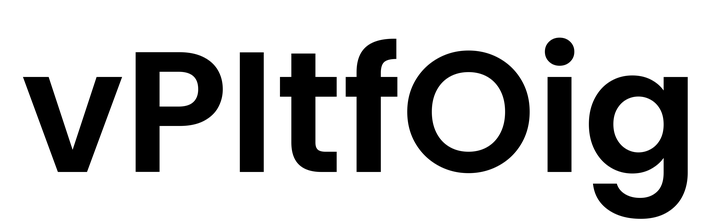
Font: Poppins-SemiBold